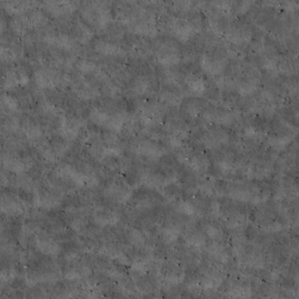
Label: non_frost